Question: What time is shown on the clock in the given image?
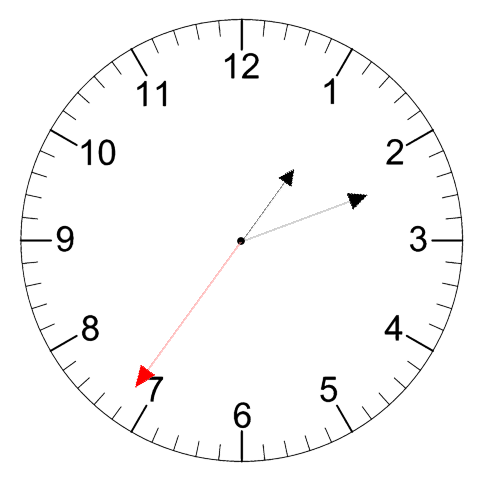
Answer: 01:11:36